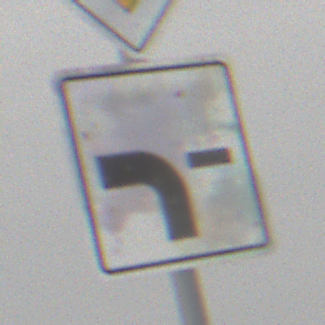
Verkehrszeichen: VerlaufVorfahrtsstrasse6
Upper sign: Vorfahrtsstrasse
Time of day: MorningAfternoon
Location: Outdoor (Nature)
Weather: Overcast
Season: Winter
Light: Natural